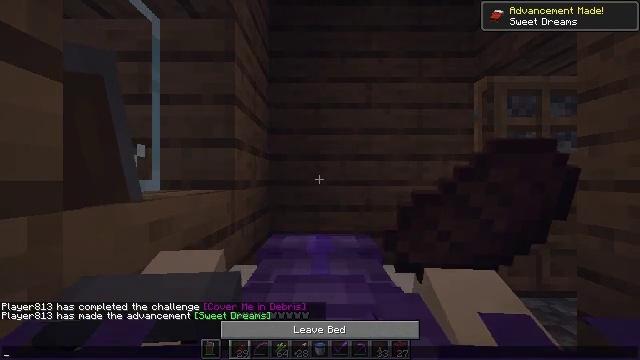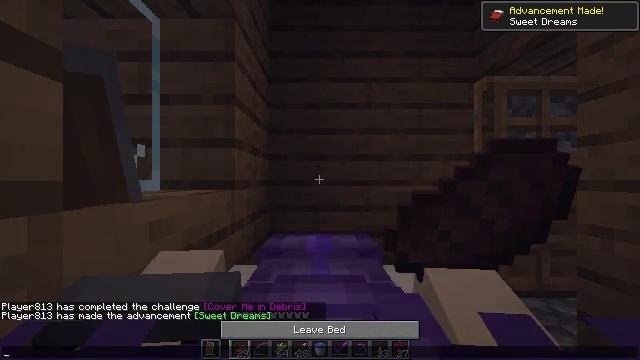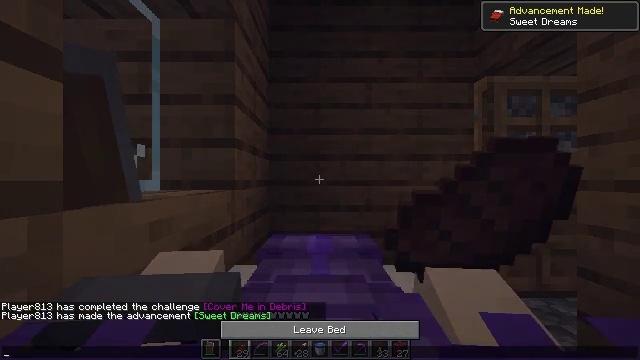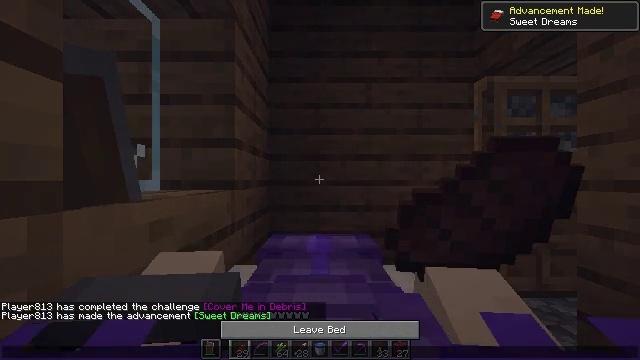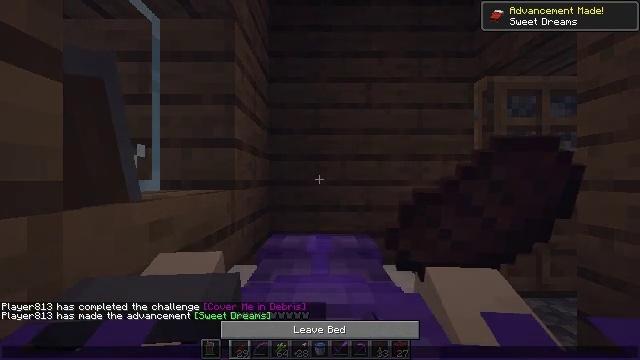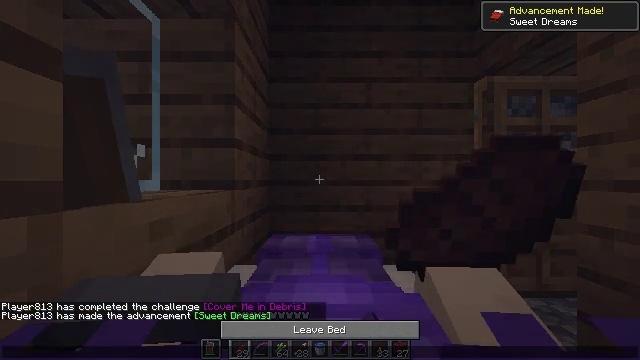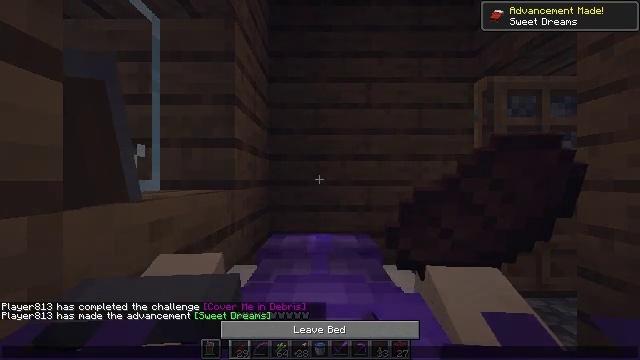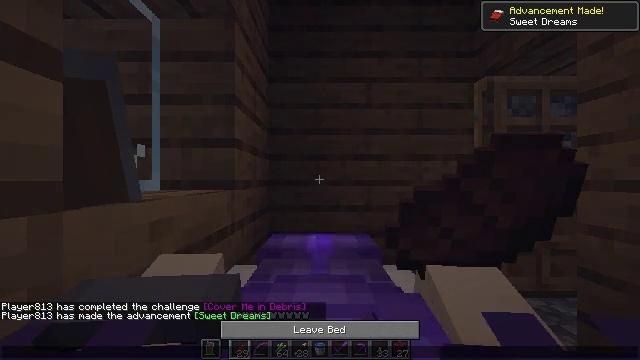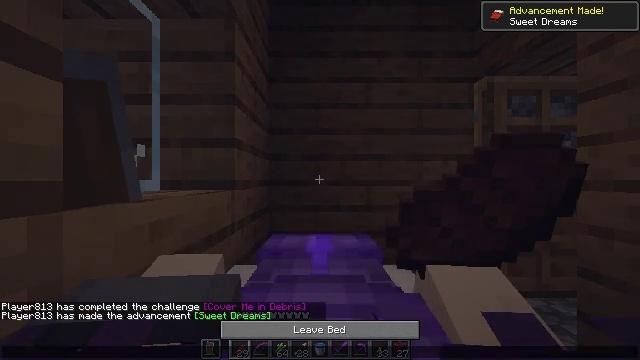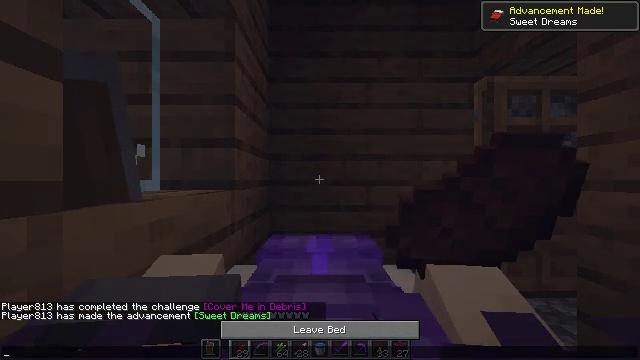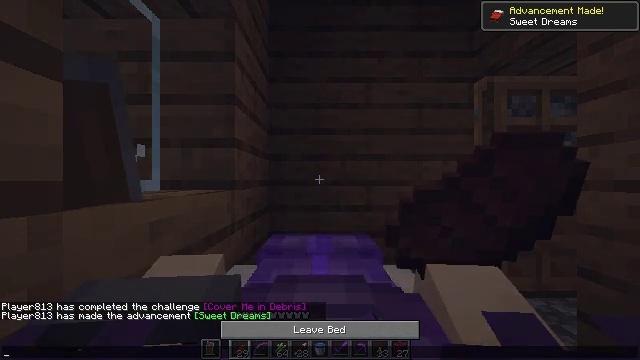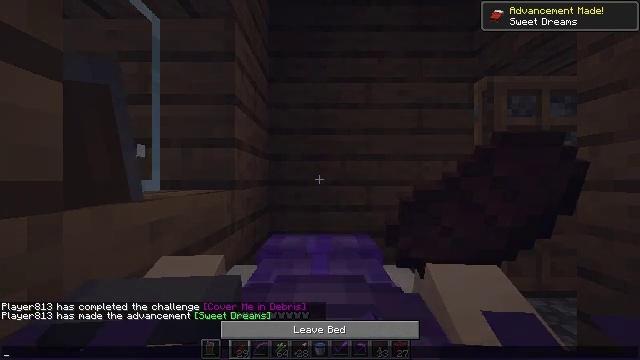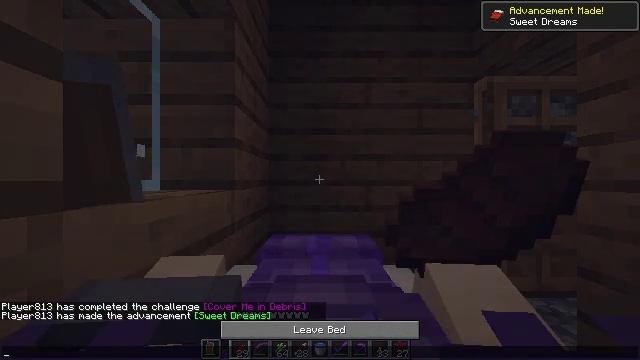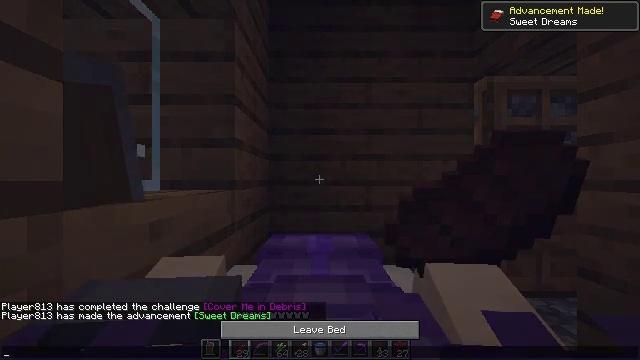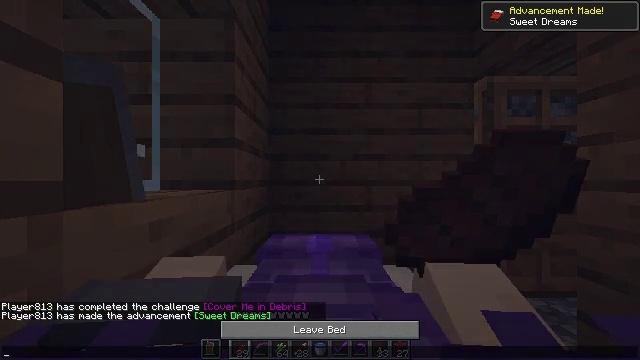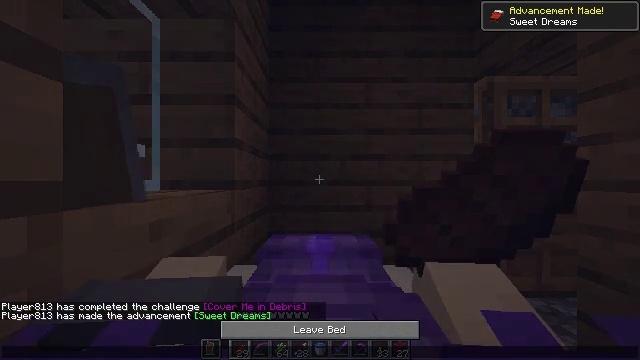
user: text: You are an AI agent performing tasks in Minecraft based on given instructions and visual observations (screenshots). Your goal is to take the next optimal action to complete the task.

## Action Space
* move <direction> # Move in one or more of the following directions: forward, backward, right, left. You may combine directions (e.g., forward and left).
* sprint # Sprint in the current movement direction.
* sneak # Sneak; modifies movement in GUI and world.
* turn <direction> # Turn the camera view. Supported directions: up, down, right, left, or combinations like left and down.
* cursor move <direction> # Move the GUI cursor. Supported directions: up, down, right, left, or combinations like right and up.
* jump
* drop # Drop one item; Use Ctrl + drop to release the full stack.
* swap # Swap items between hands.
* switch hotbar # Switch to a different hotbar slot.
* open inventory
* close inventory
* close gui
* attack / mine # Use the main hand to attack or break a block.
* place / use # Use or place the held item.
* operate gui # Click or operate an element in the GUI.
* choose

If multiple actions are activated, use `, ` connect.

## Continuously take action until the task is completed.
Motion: motion action
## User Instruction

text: Gather a pumpkin block.
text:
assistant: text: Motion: no_op
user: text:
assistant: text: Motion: no_op
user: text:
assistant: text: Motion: no_op
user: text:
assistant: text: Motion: no_op
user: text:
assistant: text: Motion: no_op
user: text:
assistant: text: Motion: no_op
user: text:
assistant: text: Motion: no_op
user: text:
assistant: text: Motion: no_op
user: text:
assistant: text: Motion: no_op
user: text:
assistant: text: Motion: no_op
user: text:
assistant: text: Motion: no_op
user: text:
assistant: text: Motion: no_op
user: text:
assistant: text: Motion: no_op
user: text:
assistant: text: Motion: no_op
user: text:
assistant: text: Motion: no_op
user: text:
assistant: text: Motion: no_op
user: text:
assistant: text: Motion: no_op
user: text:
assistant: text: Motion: no_op
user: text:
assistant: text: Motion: no_op
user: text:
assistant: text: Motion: no_op
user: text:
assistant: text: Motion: no_op
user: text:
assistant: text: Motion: no_op
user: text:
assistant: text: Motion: no_op
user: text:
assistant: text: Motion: no_op
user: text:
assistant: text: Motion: no_op
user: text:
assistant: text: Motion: no_op
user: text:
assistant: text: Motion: no_op
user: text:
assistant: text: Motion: no_op
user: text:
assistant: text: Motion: no_op
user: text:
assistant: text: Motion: no_op